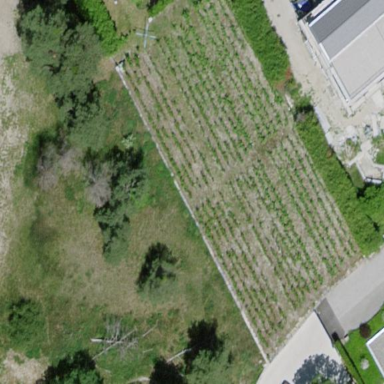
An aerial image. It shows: Vineyard where grapes are grown.